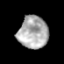
Tissue: prostate
Cell type: T cells
Senescence score: 0.3341
Nuclear area (px): 948
Mean DAPI intensity: 173.097